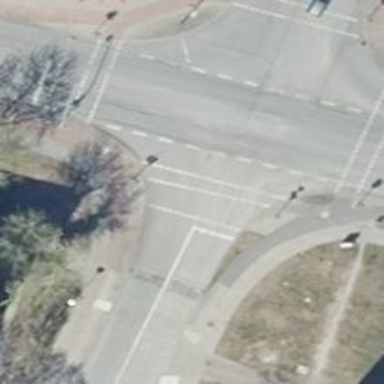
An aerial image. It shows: Road crossing with traffic signals.